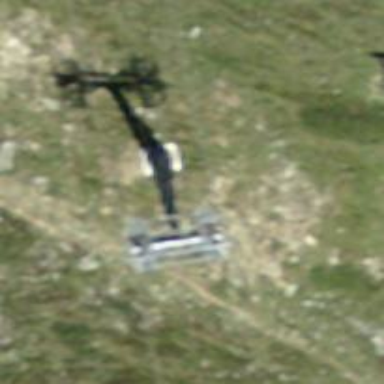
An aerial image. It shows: Pylon used for aerialway.